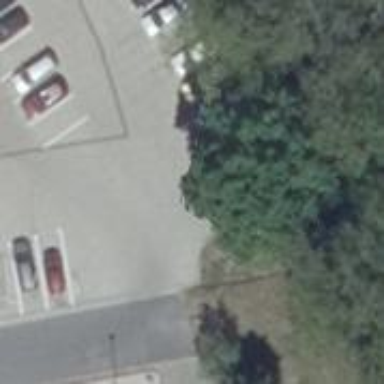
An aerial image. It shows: Parking aisle designated as service road.